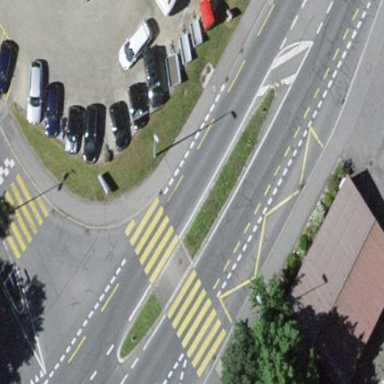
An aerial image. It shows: Traffic calming island.